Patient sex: F
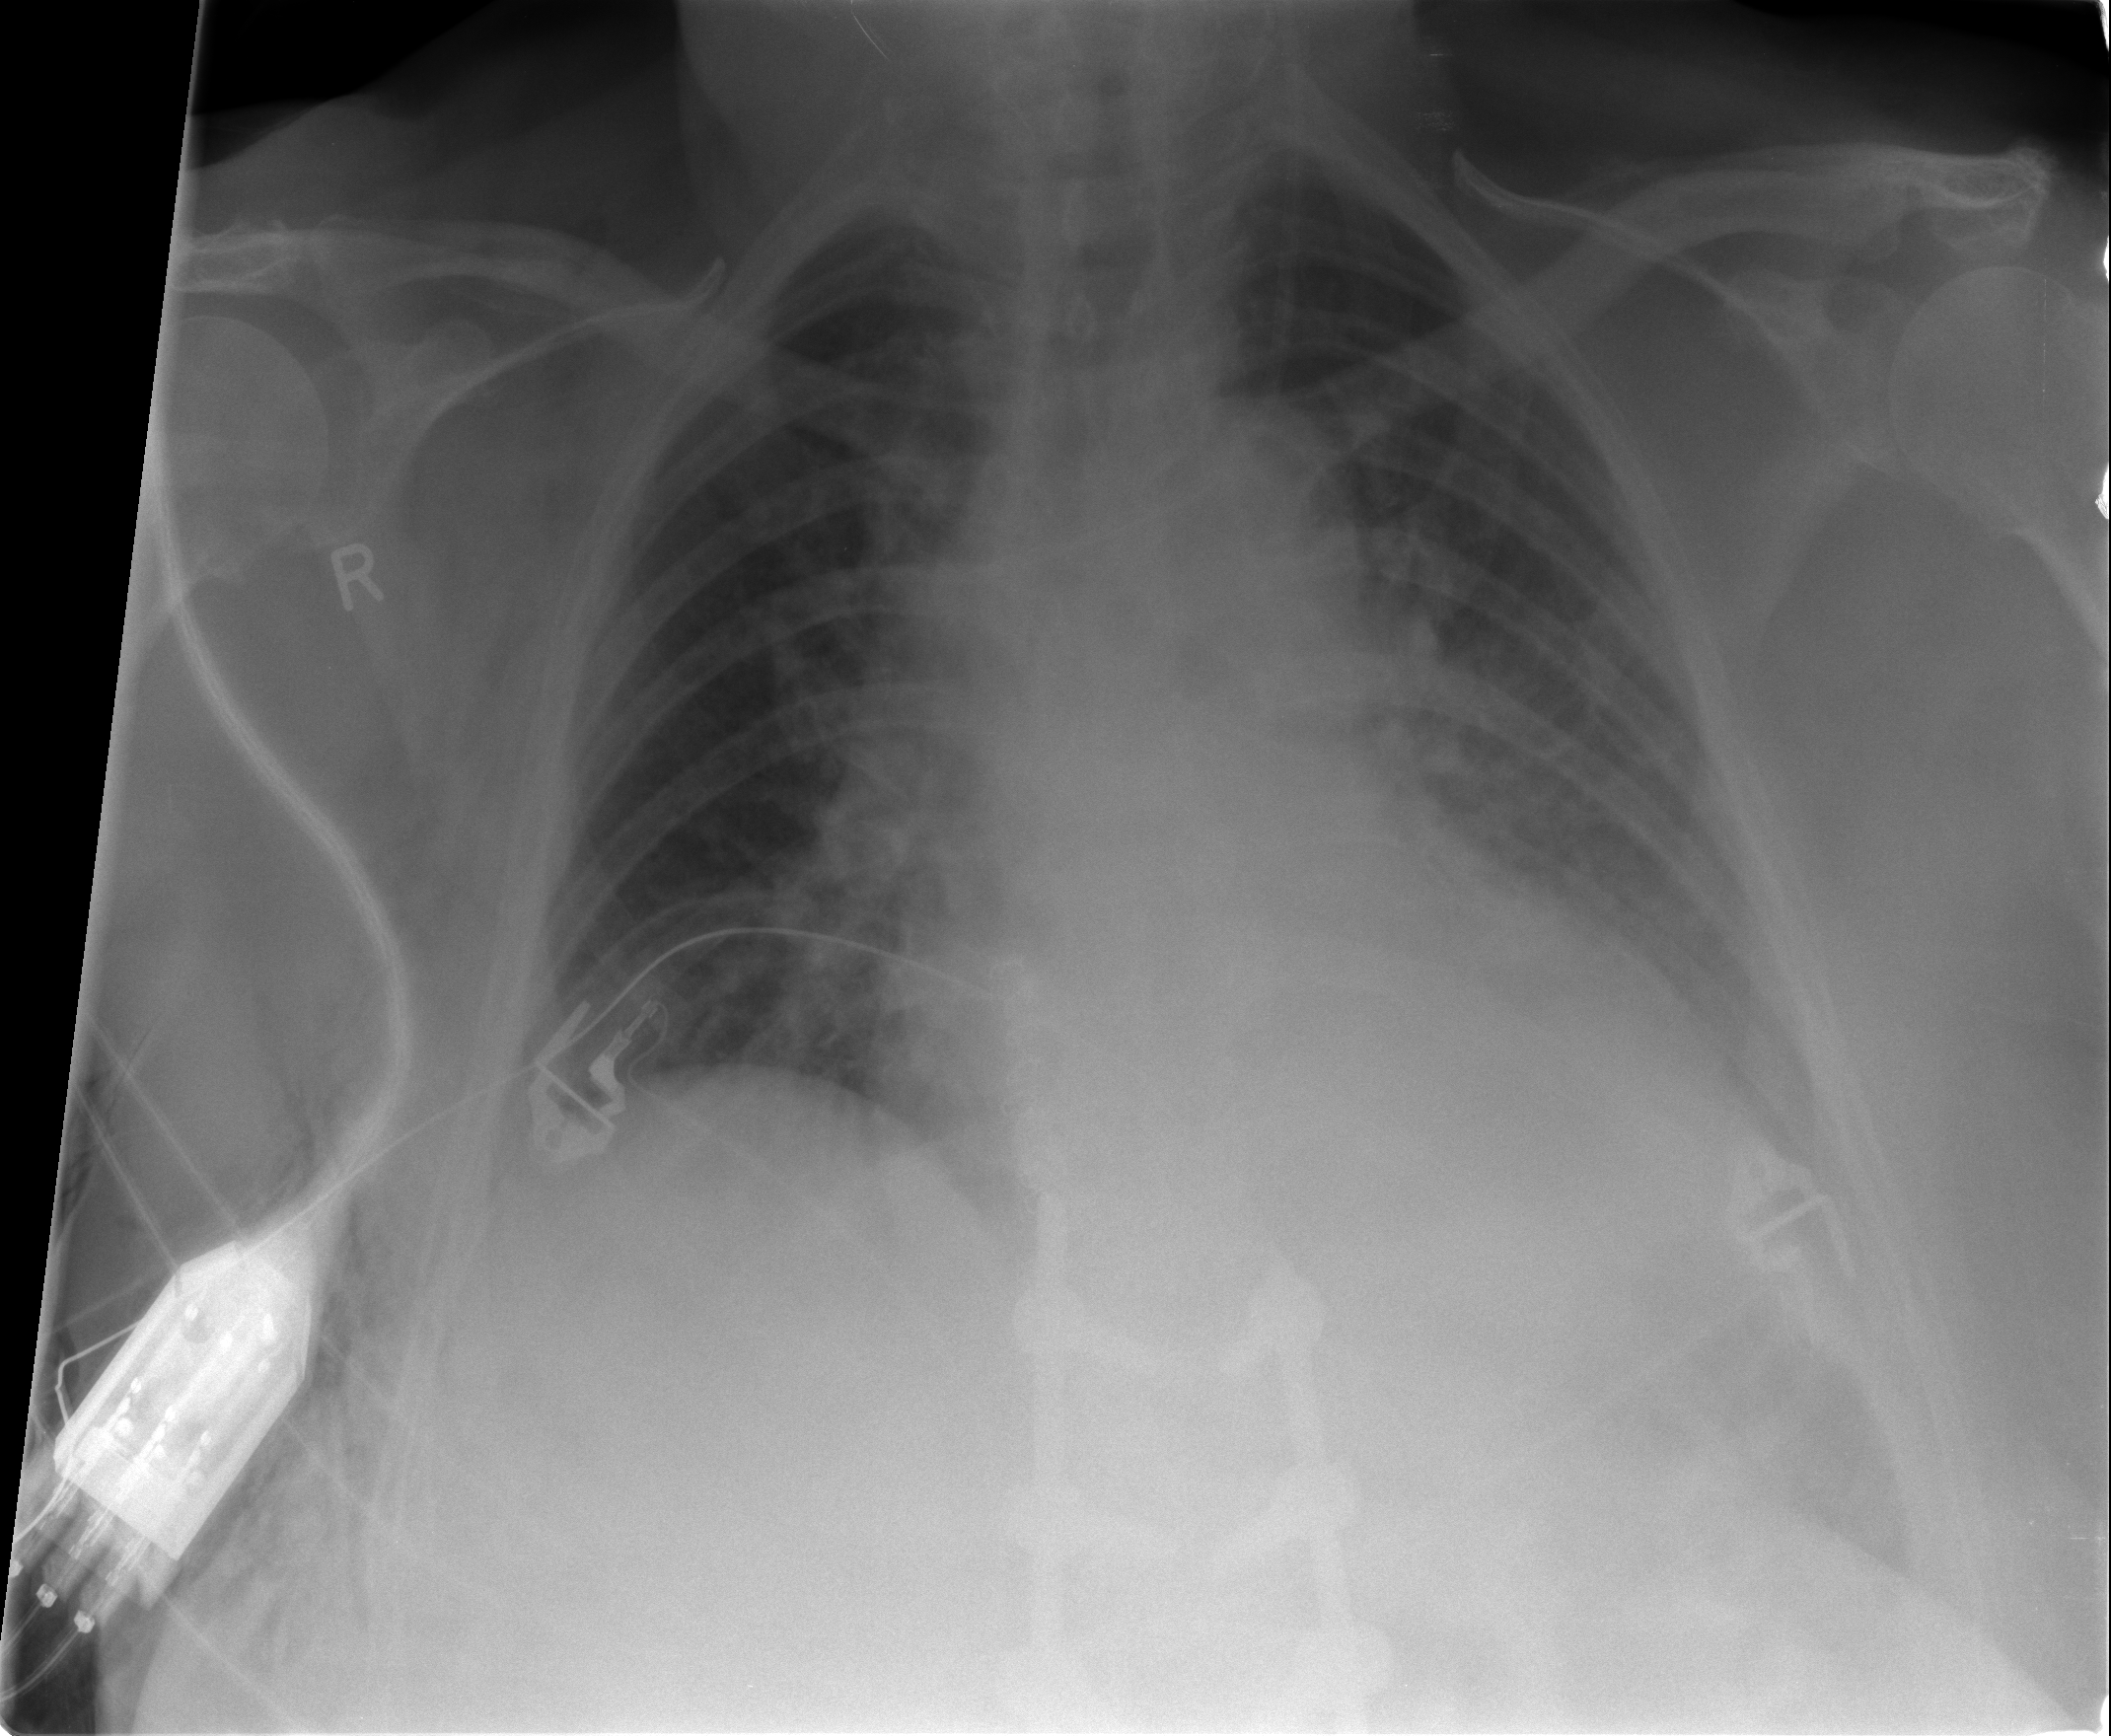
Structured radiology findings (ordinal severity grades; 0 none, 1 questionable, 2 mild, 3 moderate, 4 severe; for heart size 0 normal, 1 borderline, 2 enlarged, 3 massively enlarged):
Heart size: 2
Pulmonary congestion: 2
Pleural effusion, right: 0
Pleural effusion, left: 2
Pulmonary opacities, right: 0
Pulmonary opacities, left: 2
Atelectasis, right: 1
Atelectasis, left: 2